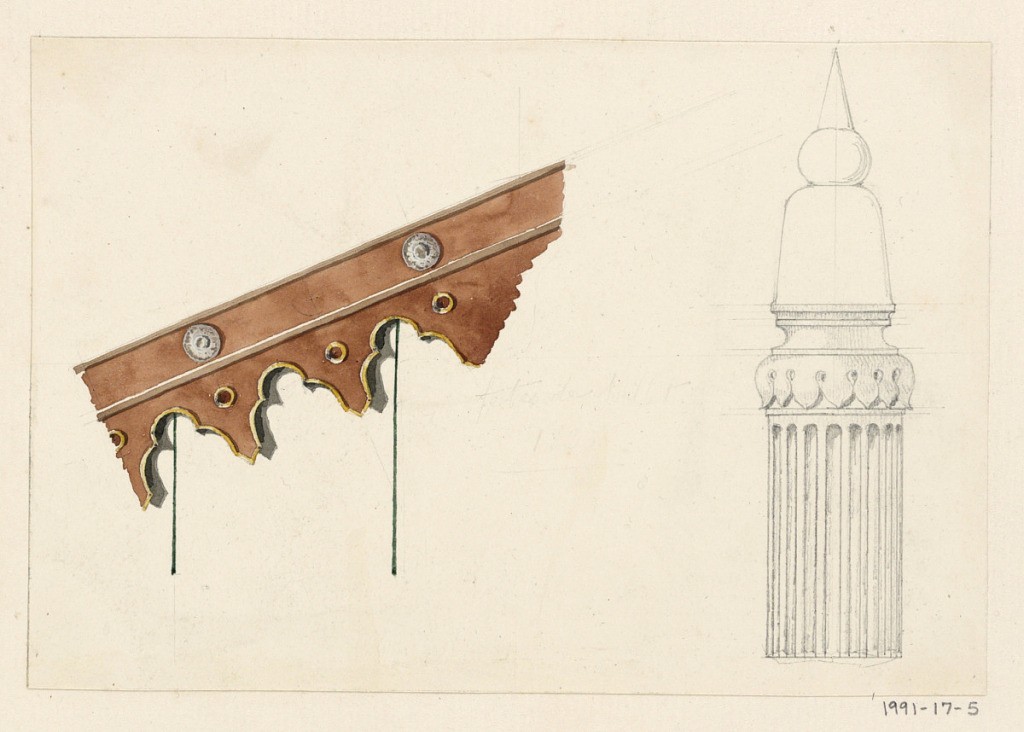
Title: Ornamental woodwork detail
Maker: Félix Duban, French, 1797 - 1870
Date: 1833
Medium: Brush, pen, watercolor, possibly gouache, black ink wash Support: off-white paper mounted on off-white laid paper
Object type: Drawing
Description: Design for a cornice and a column.  Right: Design in graphite for a fluted column with a capital of broadly-shaped, stylized petals pointed downwards.  The column is surmounted by an elongated bell-shaped form, which in turn supports a smaller spherical form, upon which rests a conical form.  Left: Section of a brown colored cornice displayed at a leftward sloping angle.  The top band of the cornice is punctuated with silver roundels and the lower cornice is cut out with cusped arches, which are interspersed with small gold rimmed roundels.  The arches are edged with gold coloring.  Two thin, green-black lines extend vertically from the cornice, indicating the wall below.